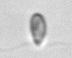
Label: flagellate